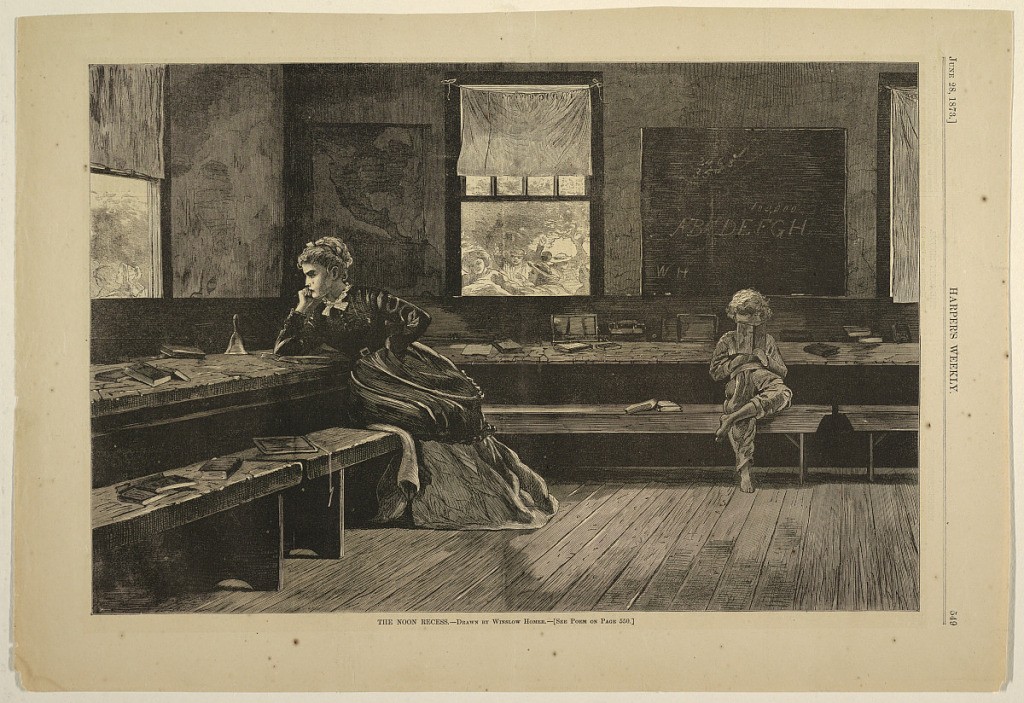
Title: The Noon Recess
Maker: Winslow Homer, American, 1836–1910
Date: June 28, 1873
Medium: Wood engraving in black ink on paper
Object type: Print
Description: View of a teacher sitting and looking out the window of a school room, her chin on her right hand and her elbow on an open book. At right, a child sitting on a bench with a book. Children playing outside, seen through window.